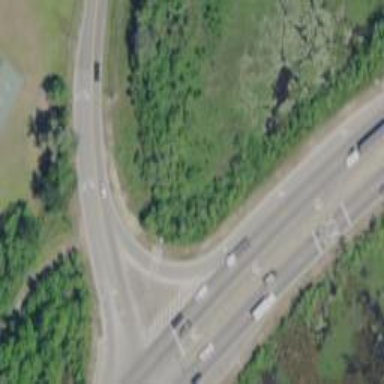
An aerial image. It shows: Secondary link road.